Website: macys
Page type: customer-info-address
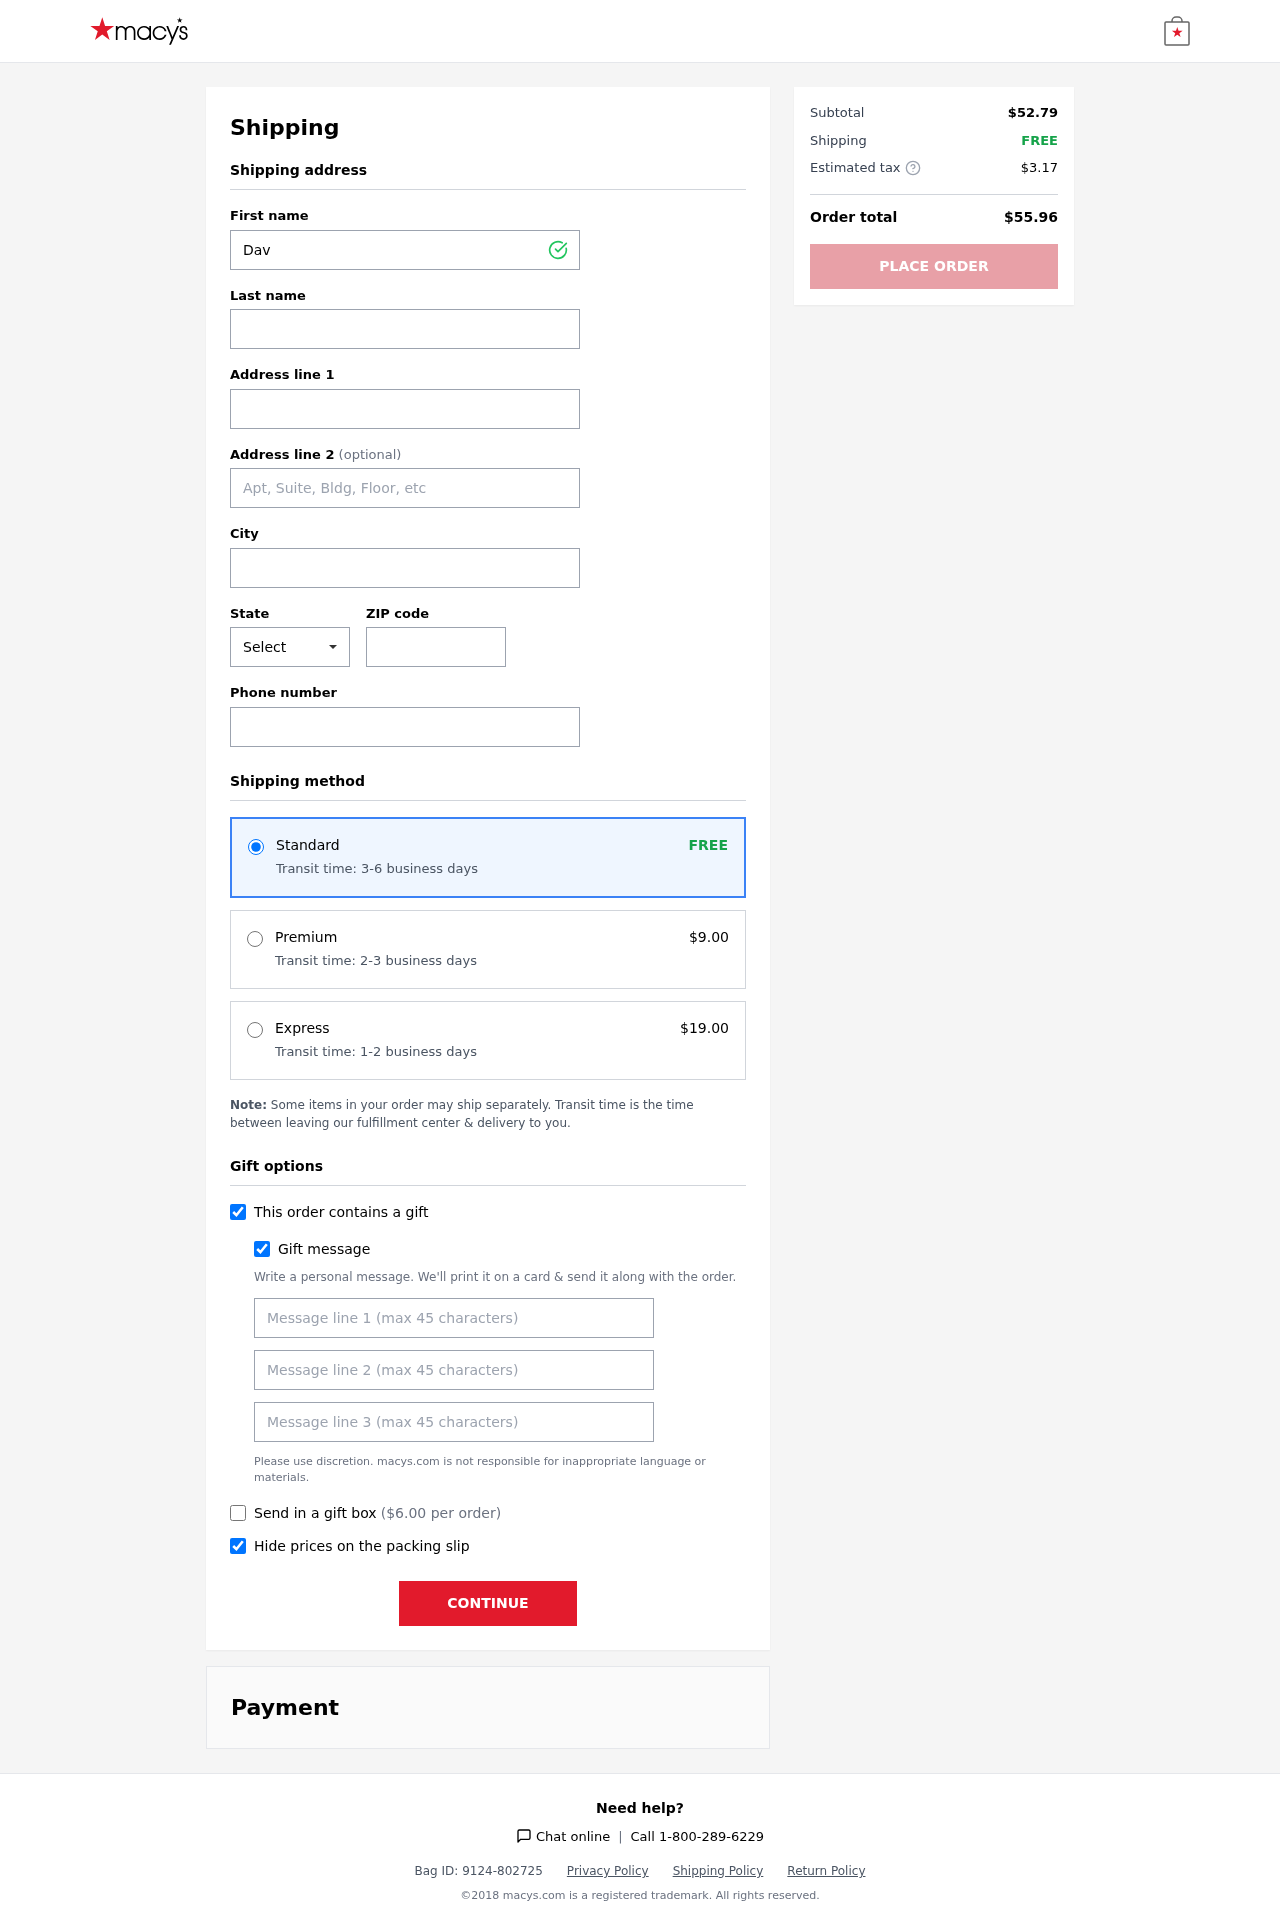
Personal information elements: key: PII_CITY
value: Lake Andrew
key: PII_FIRSTNAME
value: David
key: PII_GIFT_MESSAGE
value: Hey Christopher, I thought you could use some new walking shoes for those weekend adventures we’ve been planning! Can’t wait to hit the trails together. Enjoy!  David
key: PII_LASTNAME
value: Acosta
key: PII_PHONE
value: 5134685287
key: PII_POSTCODE
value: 80685
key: PII_STATE_ABBR
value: VA
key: PII_STREET
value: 378 Garcia Forge Suite 160
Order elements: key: ORDER_SHIPPING_STANDARD
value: FREE
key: ORDER_SHIPPING_STANDARD_TIME
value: Transit time: 3-6 business days
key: ORDER_SHIPPING_PREMIUM
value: $9.00
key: ORDER_SHIPPING_PREMIUM_TIME
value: Transit time: 2-3 business days
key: ORDER_SHIPPING_EXPRESS
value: $19.00
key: ORDER_SHIPPING_EXPRESS_TIME
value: Transit time: 1-2 business days
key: ORDER_GIFT_BOX_FEE
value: $6.00
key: ORDER_SUBTOTAL
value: $52.79
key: ORDER_SHIPPING_COST
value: FREE
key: ORDER_TAX
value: $3.17
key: ORDER_TOTAL
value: $55.96